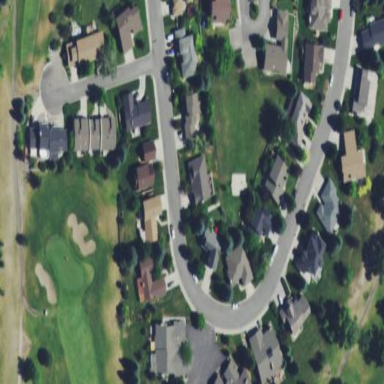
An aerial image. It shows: The residential area with out-of-bounds golf course nearby.